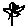
Label: flower